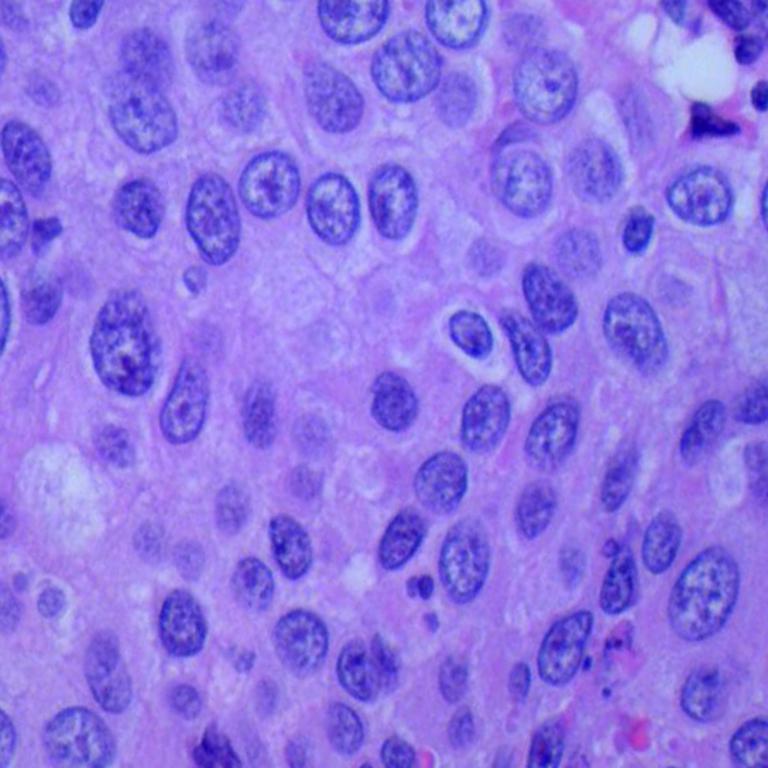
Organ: lung
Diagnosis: squamous carcinomas